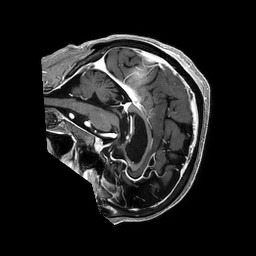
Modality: T1w
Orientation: sagittal
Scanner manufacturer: philips
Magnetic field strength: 3 T
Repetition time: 0.006656 s
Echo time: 0.002988 s